Field crop: maize
Growth stage: 2
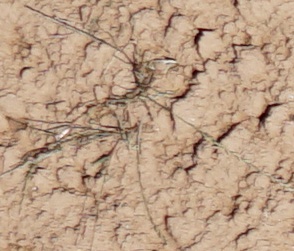
Species: lolium